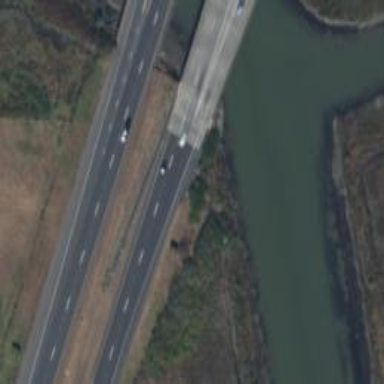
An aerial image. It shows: Motorway.